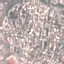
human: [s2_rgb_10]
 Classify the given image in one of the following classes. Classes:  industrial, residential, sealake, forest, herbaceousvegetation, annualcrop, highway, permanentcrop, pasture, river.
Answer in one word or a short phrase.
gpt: Residential